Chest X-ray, AP view. Patient: 33 years old, sex F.
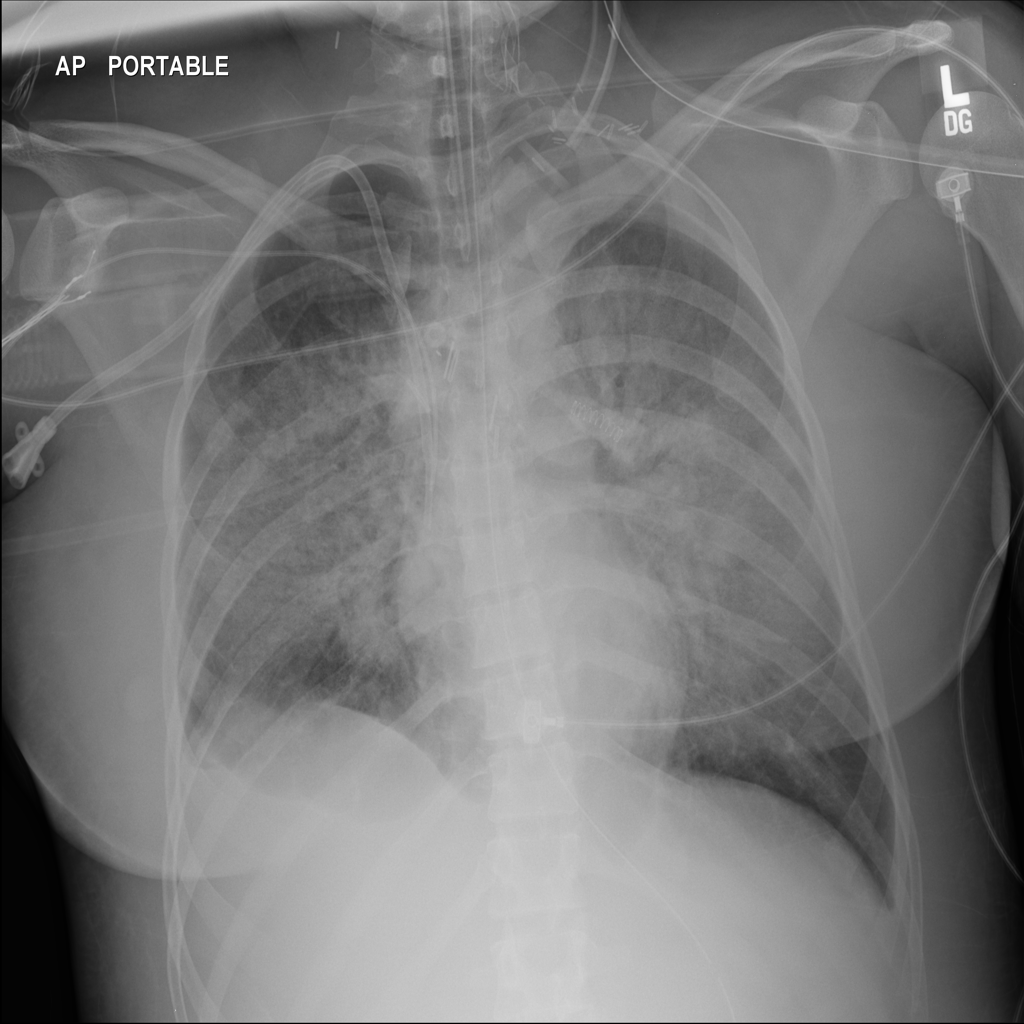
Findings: Edema